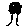
Label: tree